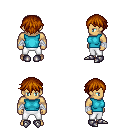
a pixel art fantasy rpg character, male body template, human, tanned skin, teal sleeveless shirt, white pants, brunette short bangs hairstyle, white cloth bandages, metal boots, four views (front, back, left, right), 2x2 character sprite sheet, small pixel art, hard edges, no anti-aliasing